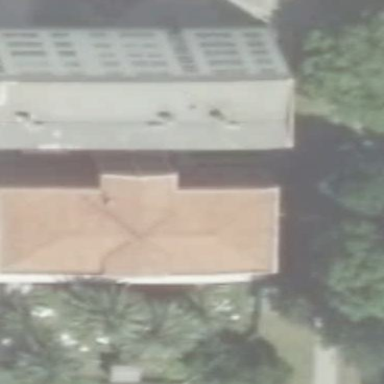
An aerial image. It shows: Part of building.